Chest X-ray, AP view. Patient: 10 years old, sex F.
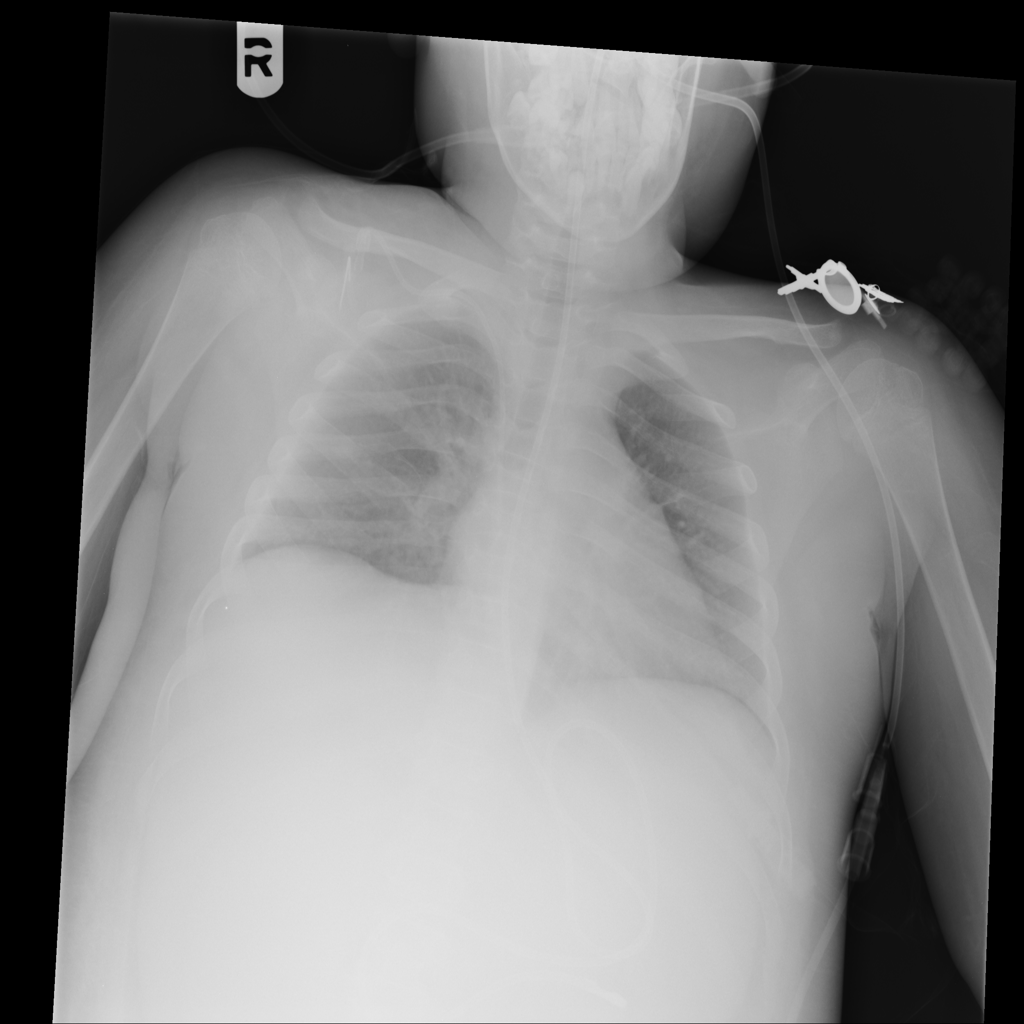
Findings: No Finding